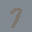
Label: 7